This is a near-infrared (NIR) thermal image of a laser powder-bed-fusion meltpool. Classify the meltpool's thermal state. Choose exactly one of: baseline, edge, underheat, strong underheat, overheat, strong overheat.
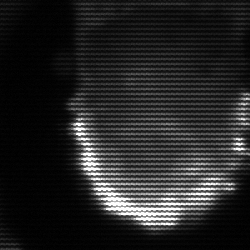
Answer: baseline